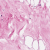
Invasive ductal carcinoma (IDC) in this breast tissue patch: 0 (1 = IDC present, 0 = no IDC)